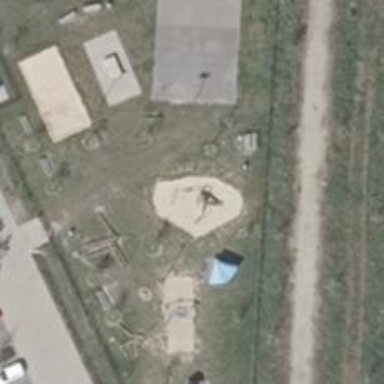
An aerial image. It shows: Playground featuring climbing frame.